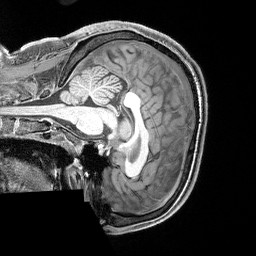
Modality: T1w
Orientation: sagittal
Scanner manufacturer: siemens
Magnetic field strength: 3 T
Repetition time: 2.4 s
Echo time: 0.00215 s